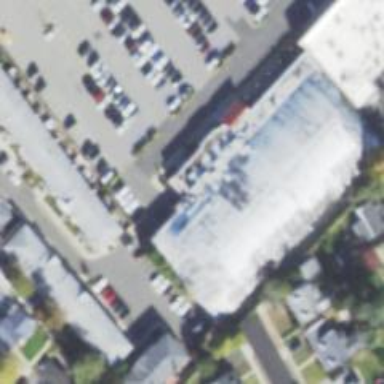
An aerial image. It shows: Leisure land featuring bowling alley.